Question: I have implemented a custom 'TreeListView' for .NET and I want to add 'Ctrl+X / Ctrl+V' functionality.
I want that when the user cuts a node, the node image is rendered softer than usually, as the windows explorer does:

Someone could explain how to do it with a 'System.Drawing.Image' in C#? I use 'Graphics.DrawImage' to draw images, so I need a function to transform the icon.
Is there any built-in algorithm to do it? Any example?
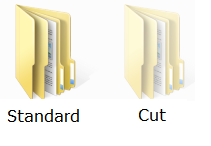
Answer: You could draw a white rectangle on top that is partially transparent. Easier than re-calculating all the pixels.